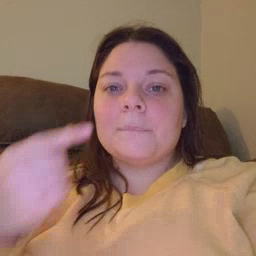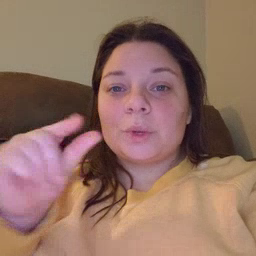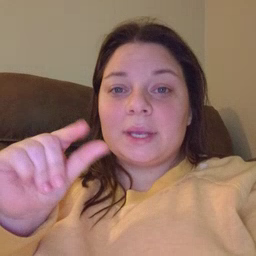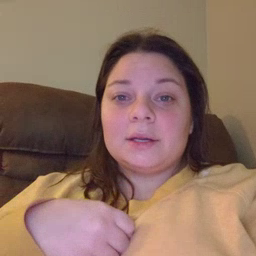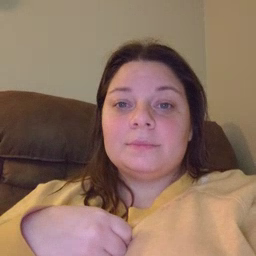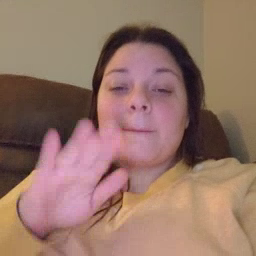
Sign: green